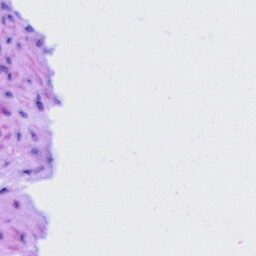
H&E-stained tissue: Cervix